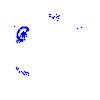
Particle: electron